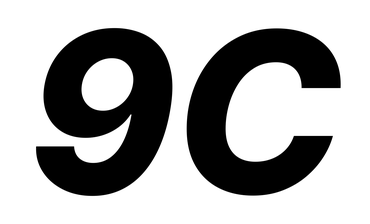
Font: Inter-Italic_ExtraBold_Italic